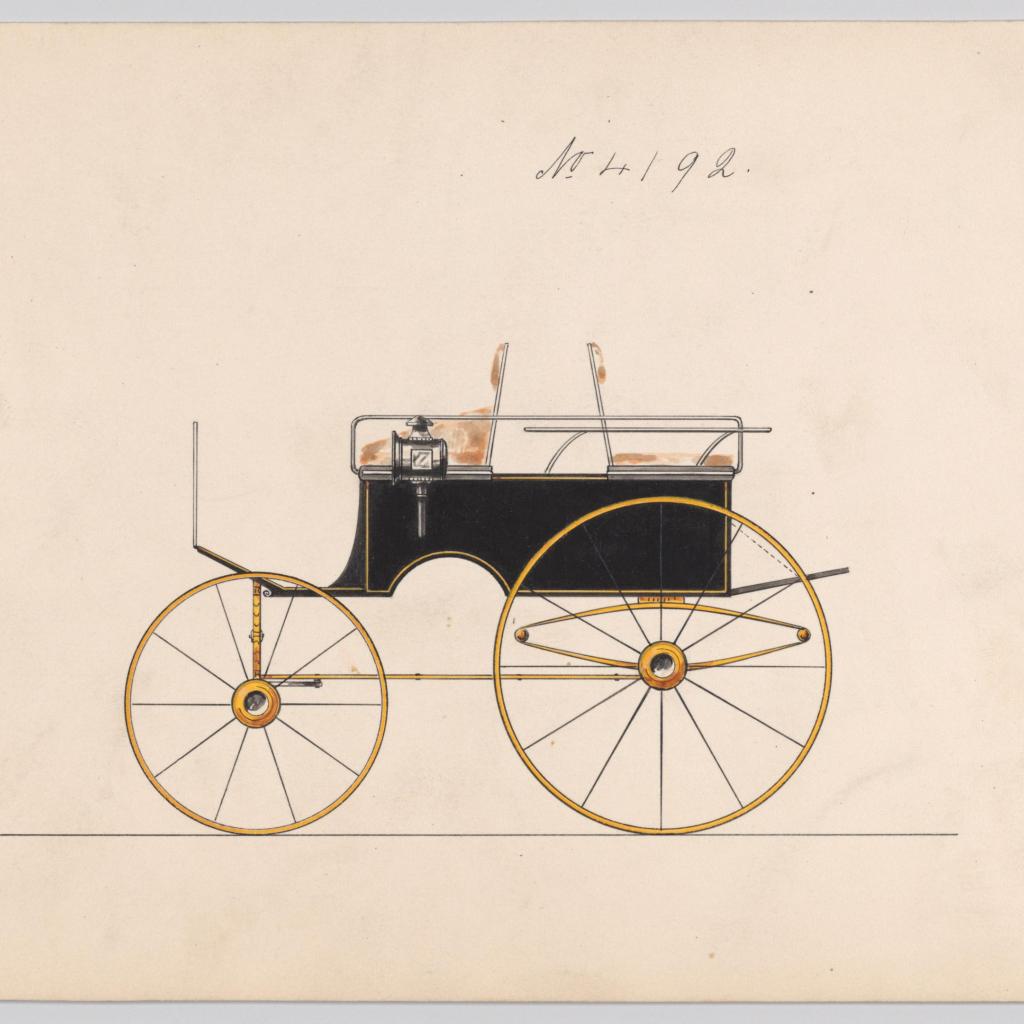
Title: Design for Three-Spring Game Cart, no. 4192
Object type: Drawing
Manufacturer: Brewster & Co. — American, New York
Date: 1892
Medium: Pen and black ink, watercolor and gouache
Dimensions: sheet: 5 13/16 x 8 7/8 in. (14.8 x 22.5 cm)
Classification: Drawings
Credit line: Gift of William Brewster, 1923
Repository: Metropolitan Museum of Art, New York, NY